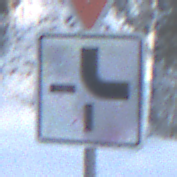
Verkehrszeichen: VerlaufVorfahrtsstrasse4
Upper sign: VorfahrtGewaehren
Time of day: MorningAfternoon
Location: Outdoor (Nature)
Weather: Clear
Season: Winter
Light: Natural